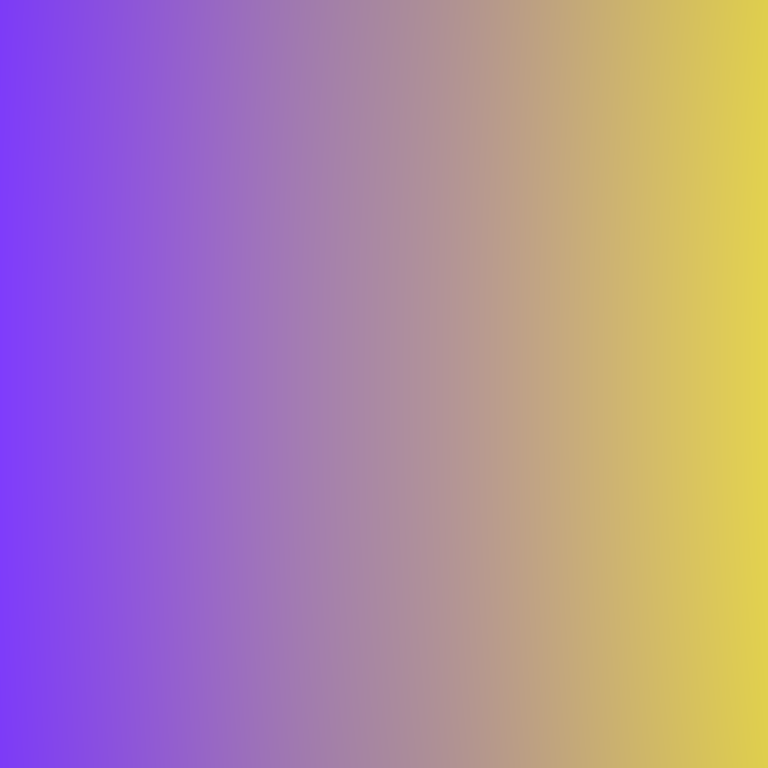
Abstract light effect, smooth gradient from violet to yellow, calm atmosphere, soft blend, no room, no furniture, no objects.